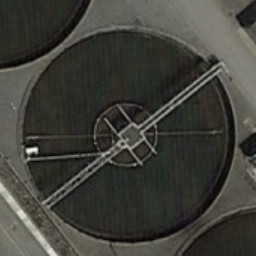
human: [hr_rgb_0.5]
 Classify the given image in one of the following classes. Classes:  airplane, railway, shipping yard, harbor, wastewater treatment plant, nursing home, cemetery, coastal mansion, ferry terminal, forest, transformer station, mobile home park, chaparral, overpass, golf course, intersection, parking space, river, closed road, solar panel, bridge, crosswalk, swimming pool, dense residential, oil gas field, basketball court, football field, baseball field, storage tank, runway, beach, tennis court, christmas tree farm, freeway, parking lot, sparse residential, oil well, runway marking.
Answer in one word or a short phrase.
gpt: wastewater treatment plant